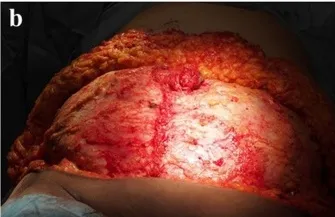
Procedure of panniculectomy. . (b) Extra skin and fat on the fascia were excised.
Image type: medical_photograph (other_medical_photograph)